Question: i am trying to add a custom menu based on TabsAdapter with SherlockFragmentActivity.

currently i have tab menu with 4 tabs,
i want to add an custom image (marked as green circle) that overlay the entire menu and the tab
any idea how it can be done?
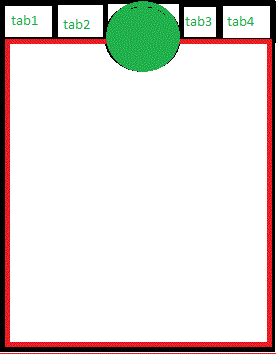
Answer: i found a solution:
add 4 tabs to TabsAdapter
add a layout margin to second tab:
'''
Display display = getWindowManager().getDefaultDisplay();
int width = display.getWidth();
int heigth = mTabHost.getTabWidget().getChildAt(0).getLayoutParams().height;
mTabHost.getTabWidget().getChildAt(0).setLayoutParams(new LinearLayout.LayoutParams((width / 5), heigth));
mTabHost.getTabWidget().getChildAt(1).setLayoutParams(new LinearLayout.LayoutParams((width / 5), heigth));
View currentView = mTabHost.getTabWidget().getChildAt(1);
LinearLayout.LayoutParams currentLayout = (LinearLayout.LayoutParams) currentView.getLayoutParams();
currentLayout.setMargins(0, 0, width / 5, 0);
mTabHost.getTabWidget().getChildAt(2).setLayoutParams(new LinearLayout.LayoutParams((width / 5), heigth));
mTabHost.getTabWidget().getChildAt(3).setLayoutParams(new LinearLayout.LayoutParams((width / 5), heigth));
'''